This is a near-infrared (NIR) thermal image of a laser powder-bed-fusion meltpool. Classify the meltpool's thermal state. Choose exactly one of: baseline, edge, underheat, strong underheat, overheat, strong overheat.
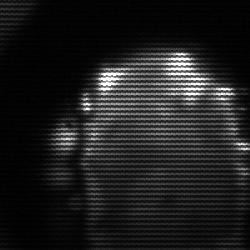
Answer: baseline